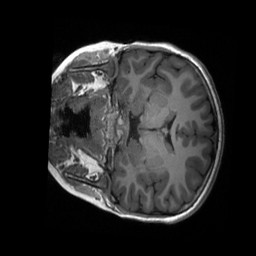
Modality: T1w
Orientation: coronal
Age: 9
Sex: female
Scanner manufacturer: siemens
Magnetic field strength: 3 T
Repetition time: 2.3 s
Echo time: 0.00232 s